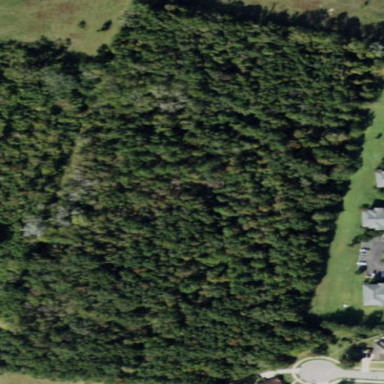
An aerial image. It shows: Mixed leaf woodland.